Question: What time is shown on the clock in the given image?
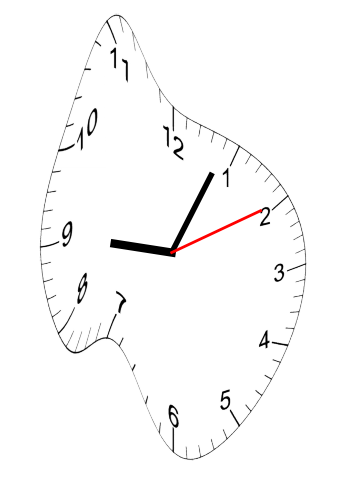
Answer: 09:04:10